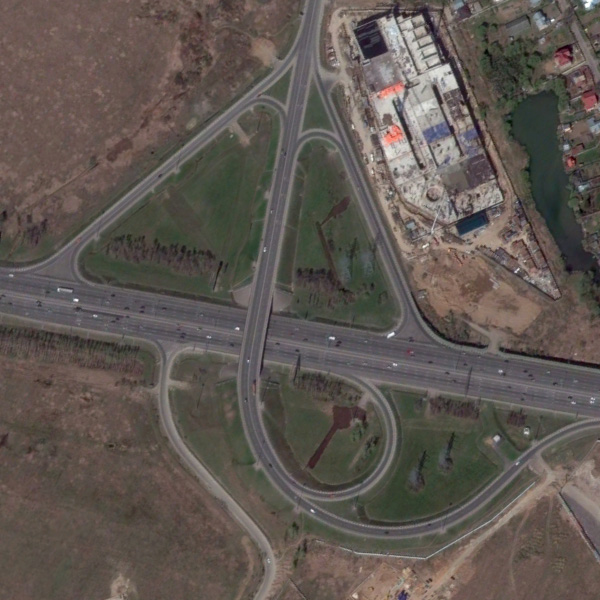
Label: Viaduct